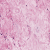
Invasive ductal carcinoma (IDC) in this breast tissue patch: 0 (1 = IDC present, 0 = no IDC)